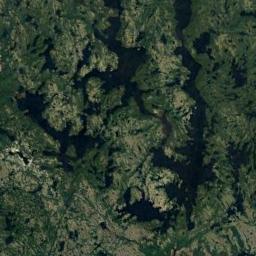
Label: wetland